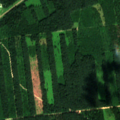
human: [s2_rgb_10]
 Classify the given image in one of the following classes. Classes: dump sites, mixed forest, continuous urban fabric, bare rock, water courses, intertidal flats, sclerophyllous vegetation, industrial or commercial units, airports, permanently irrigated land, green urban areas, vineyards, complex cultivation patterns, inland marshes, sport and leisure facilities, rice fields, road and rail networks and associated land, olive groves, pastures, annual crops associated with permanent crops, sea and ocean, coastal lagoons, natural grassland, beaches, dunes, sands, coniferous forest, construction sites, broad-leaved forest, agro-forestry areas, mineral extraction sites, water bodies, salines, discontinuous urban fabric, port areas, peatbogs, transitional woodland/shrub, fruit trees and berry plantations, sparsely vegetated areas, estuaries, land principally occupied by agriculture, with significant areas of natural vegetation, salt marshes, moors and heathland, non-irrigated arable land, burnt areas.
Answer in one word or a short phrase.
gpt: complex cultivation patterns, coniferous forest, transitional woodland/shrub